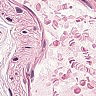
Metastatic tissue present: no